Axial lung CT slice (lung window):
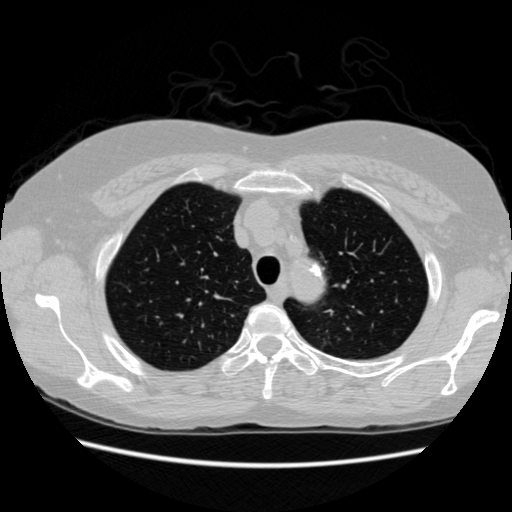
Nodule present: no